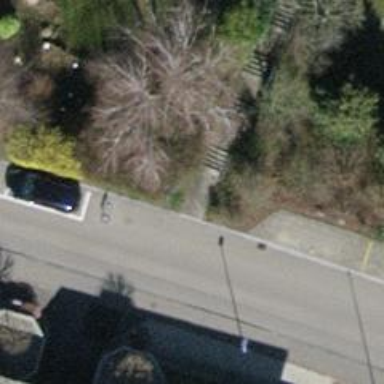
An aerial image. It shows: Road with steps.